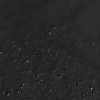
Atmospheric dust classification: not_dusty